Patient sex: M
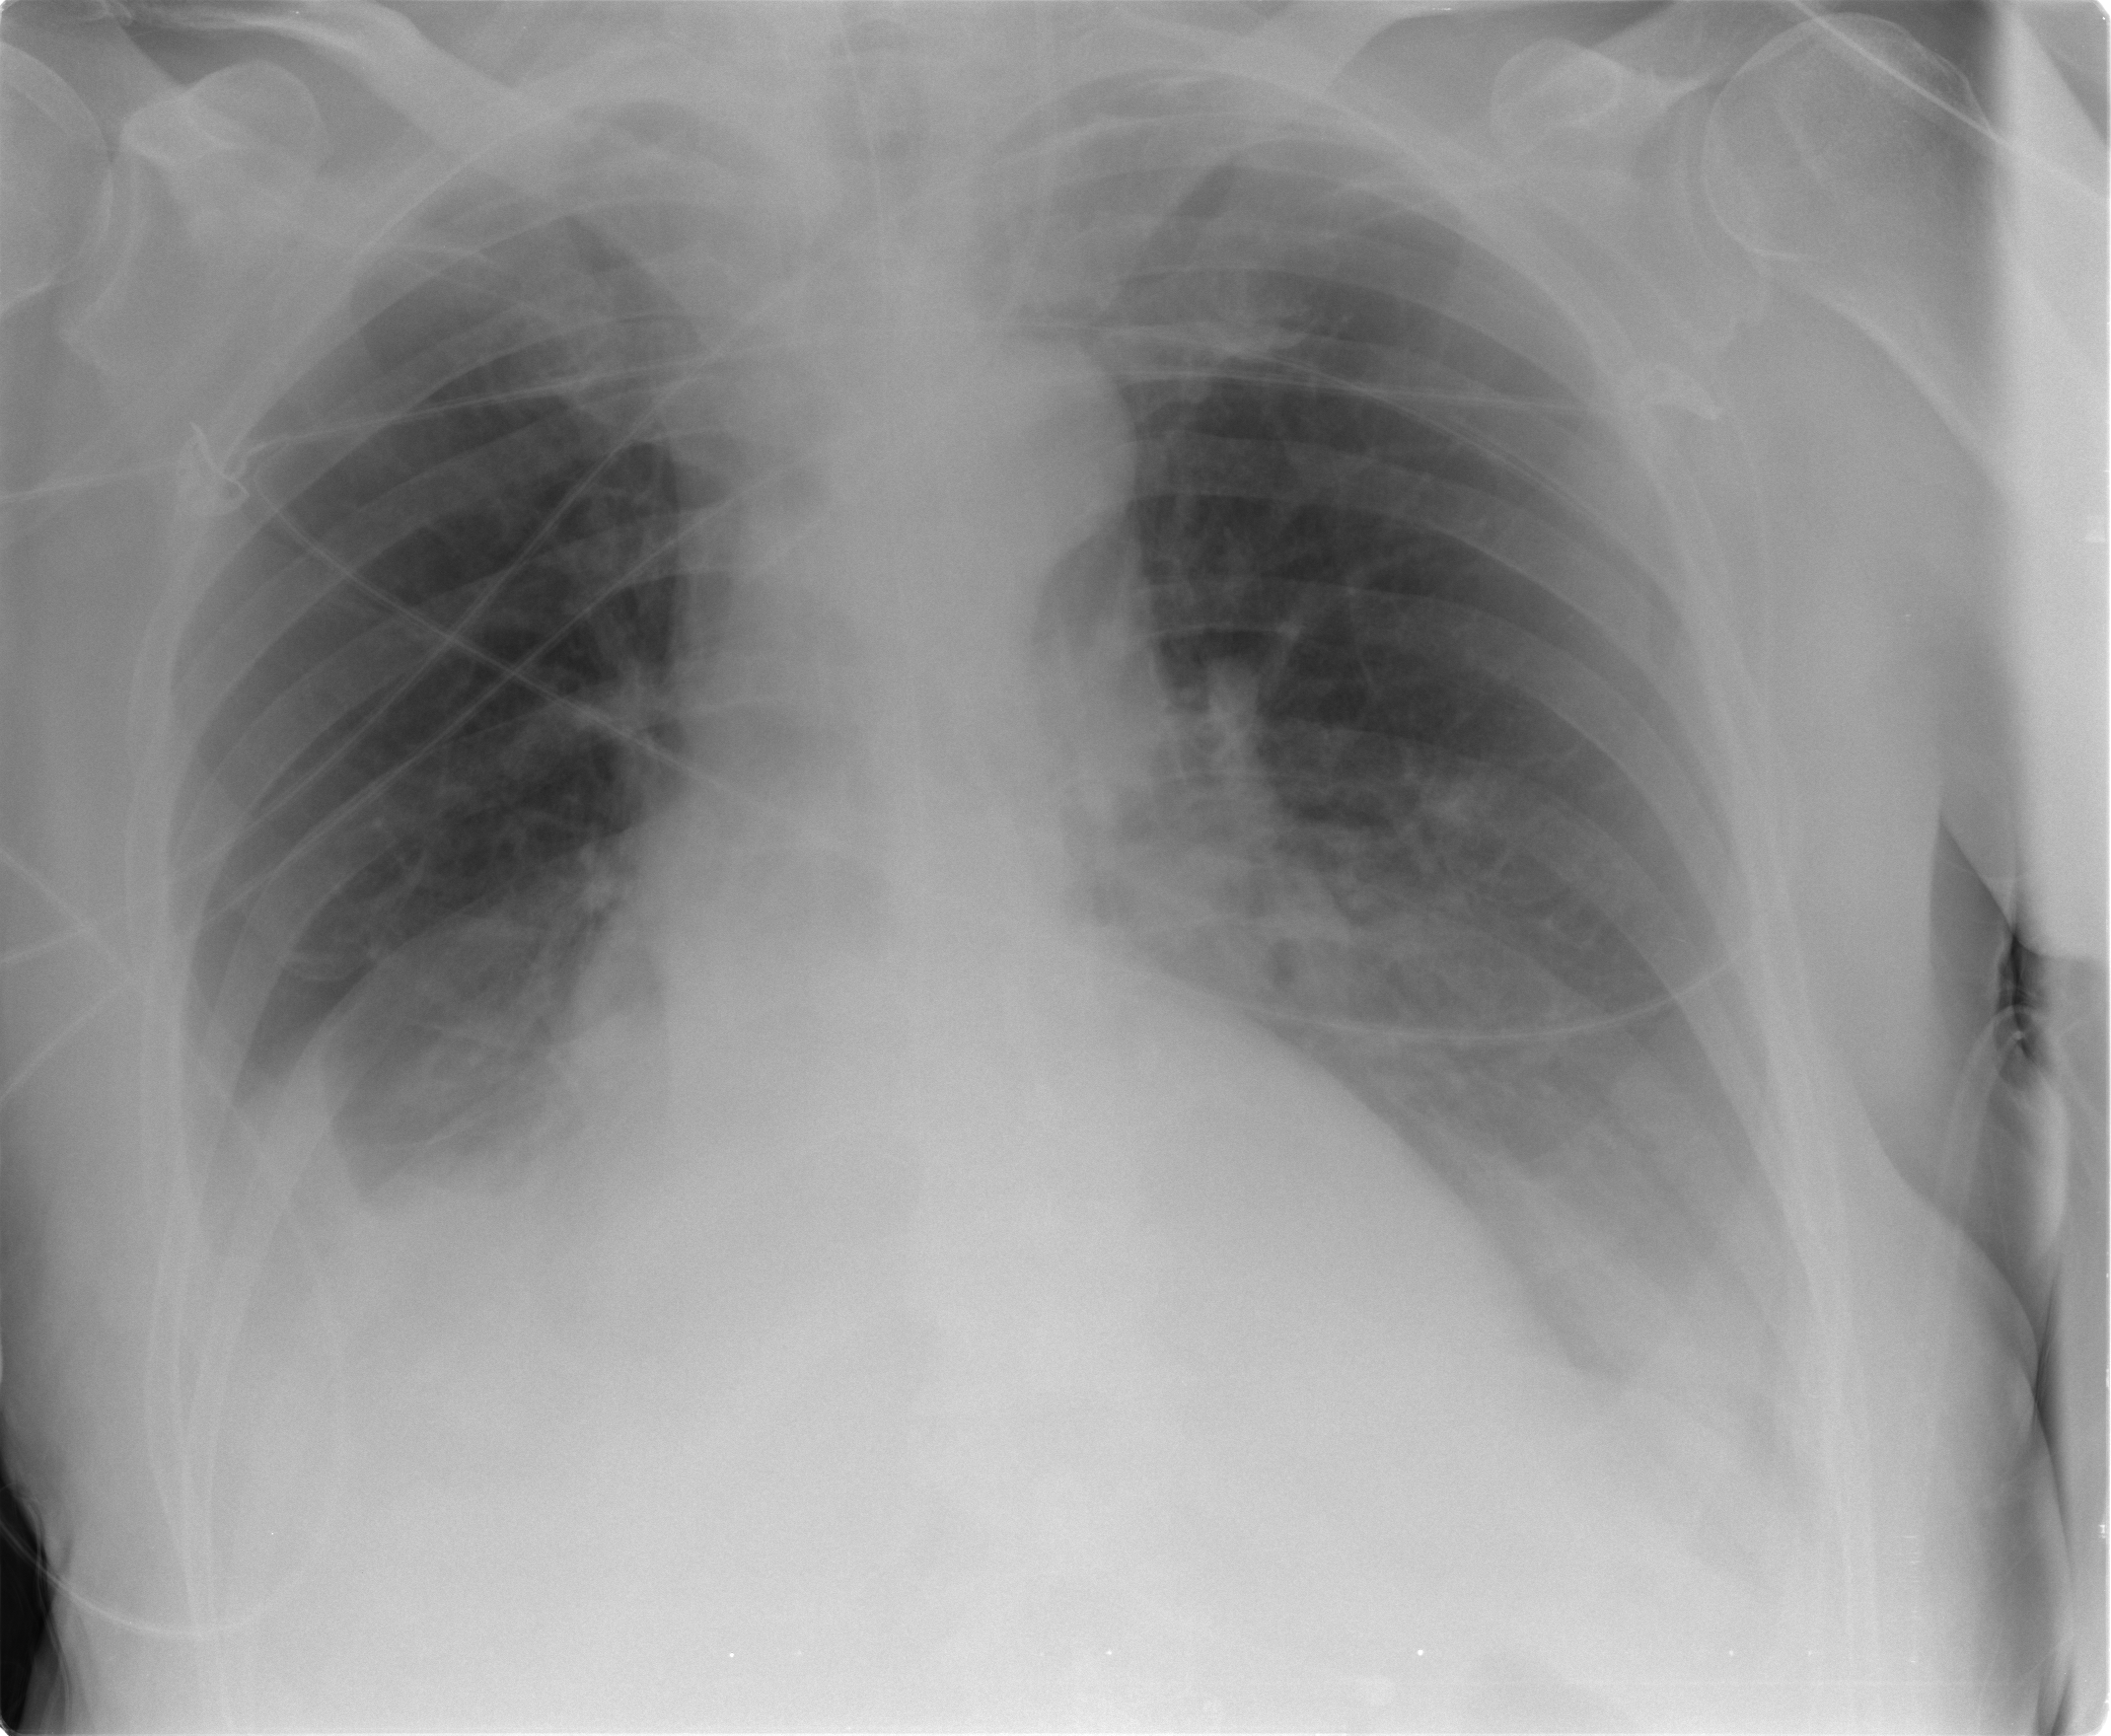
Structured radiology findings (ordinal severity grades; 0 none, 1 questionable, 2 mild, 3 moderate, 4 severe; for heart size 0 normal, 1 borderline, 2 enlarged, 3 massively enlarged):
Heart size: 1
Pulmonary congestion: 0
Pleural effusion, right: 3
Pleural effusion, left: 2
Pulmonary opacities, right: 0
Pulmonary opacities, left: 0
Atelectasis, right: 2
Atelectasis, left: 2